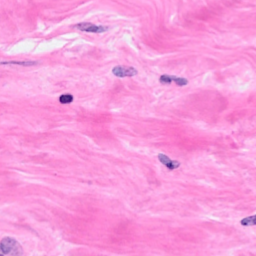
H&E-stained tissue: Breast